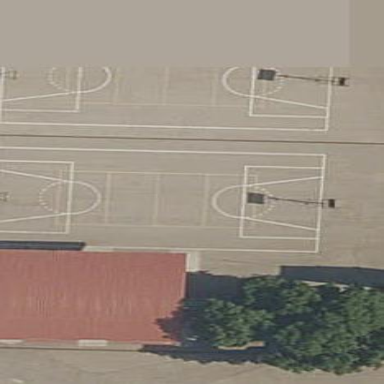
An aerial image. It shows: Concrete basketball court in leisure land pitch.